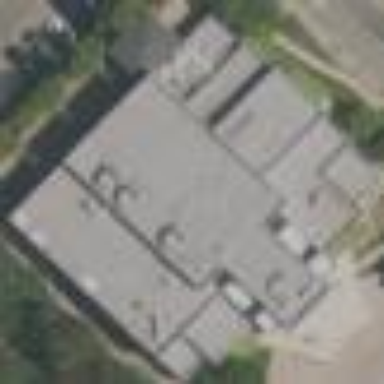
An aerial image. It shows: Event venue building.